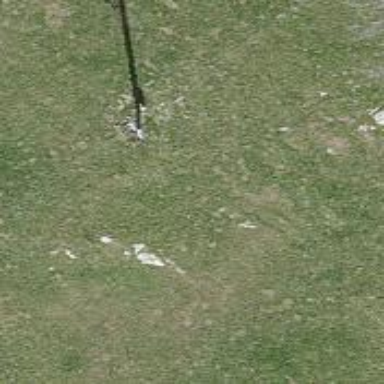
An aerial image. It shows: Pole with three cables.